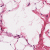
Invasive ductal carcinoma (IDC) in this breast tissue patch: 0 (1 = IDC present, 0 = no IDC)